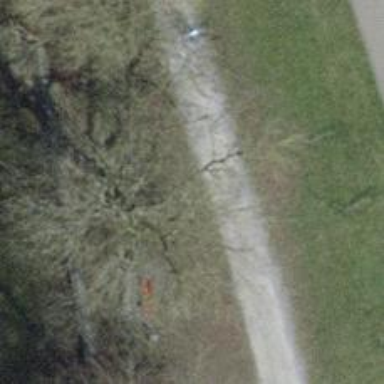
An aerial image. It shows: Bench.